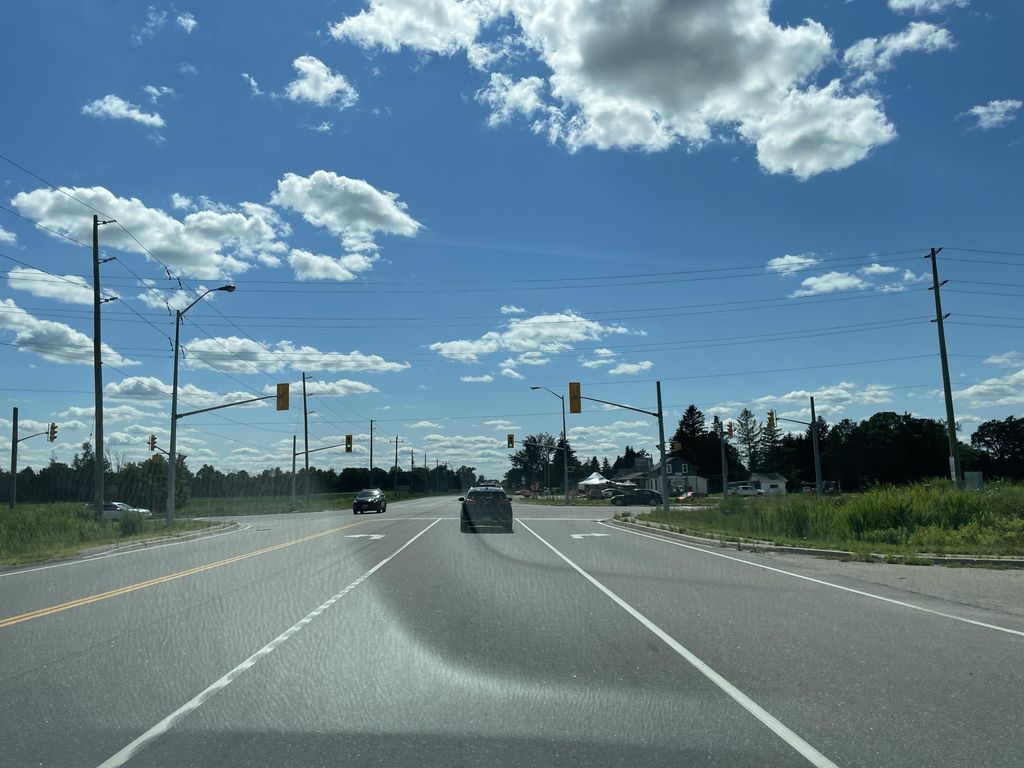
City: kitchener-waterloo